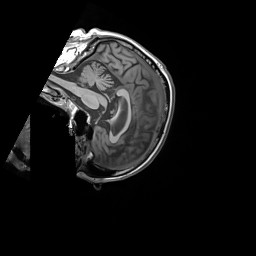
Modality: T1w
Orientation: sagittal
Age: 63
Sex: male
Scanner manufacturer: siemens
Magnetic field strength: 3 T
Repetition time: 1.55 s
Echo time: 0.00234 s